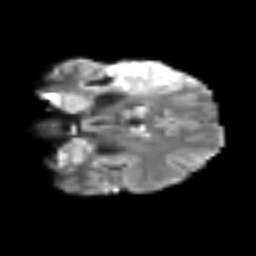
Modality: T2w
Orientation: coronal
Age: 68
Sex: female
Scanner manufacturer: siemens
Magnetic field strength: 3 T
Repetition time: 6.1 s
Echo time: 0.101 s